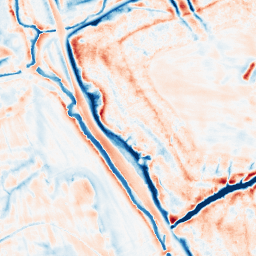
Category: edge_preserving
Decomposition family: bilateral
Decomposition parameters: d: 21
sigma_color: 150
sigma_space: 75
Upsampling method: cubic_catmull_rom
Upsampling parameters: scale: 2
Upsampling scale: 2